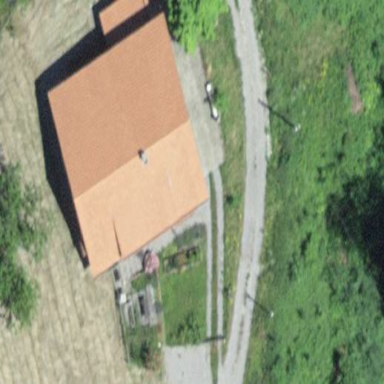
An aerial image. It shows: Farm building.